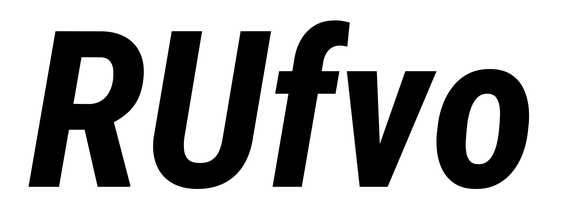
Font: Roboto-Italic_Condensed_Bold_Italic